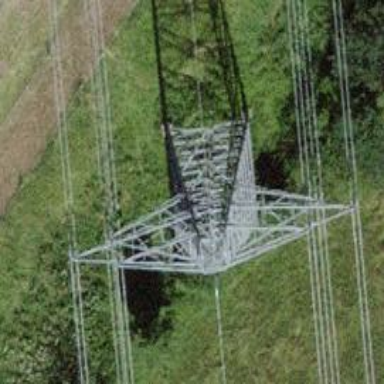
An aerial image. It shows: Power tower.